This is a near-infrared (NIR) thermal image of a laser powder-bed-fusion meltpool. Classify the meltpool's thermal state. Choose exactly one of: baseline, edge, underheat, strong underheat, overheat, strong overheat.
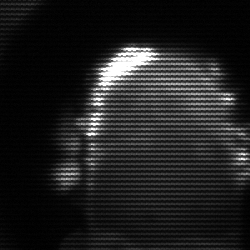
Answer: baseline